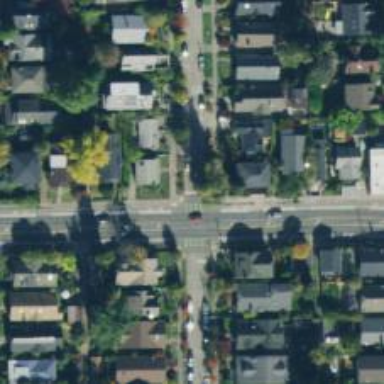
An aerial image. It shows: Residential road with separate sidewalk.